Question: I have been working on wp8 app. My problem about textblock line. When I open a property I can see first 77 lines. But some properties really long and if it pass 77 lines I can't see after lines!
### My Code
'''
<Grid x:Name="ContentPanel" Grid.Row="1" Margin="12,0,12,0">
<ScrollViewer>
<TextBlock Text="{Binding Poetries}" TextWrapping="Wrap" FontSize="24" Foreground="#362104" FontFamily="Comic Sans MS"/>
</ScrollViewer>
</Grid>
'''

I hope I can explain.
Thanks.
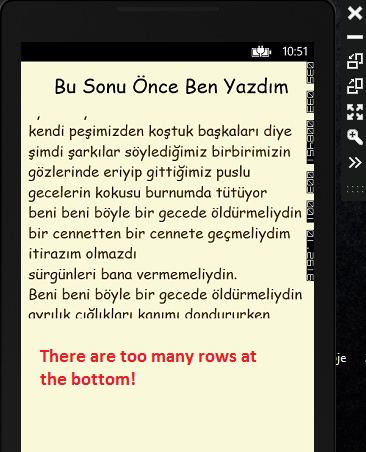
Answer: Here is solution for you. The same problem:
<URL>